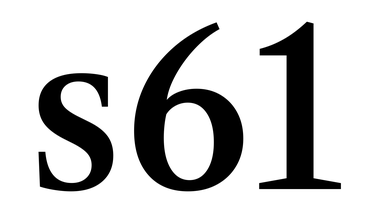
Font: LibreCaslonText_Medium